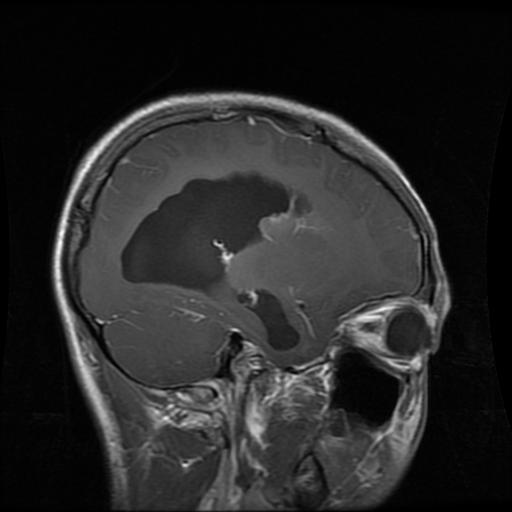
Label: glioma